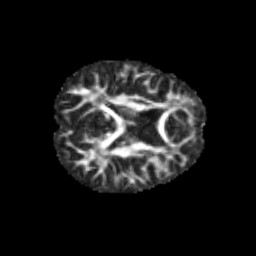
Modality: FA
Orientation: axial
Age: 12
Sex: male
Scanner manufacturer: siemens
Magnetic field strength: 3 T
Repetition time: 3.8 s
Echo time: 0.07 s